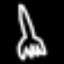
Label: fork